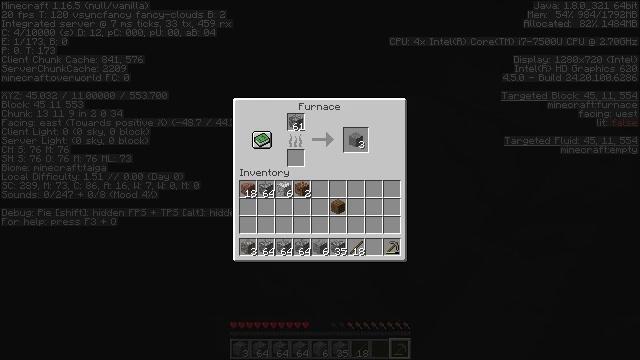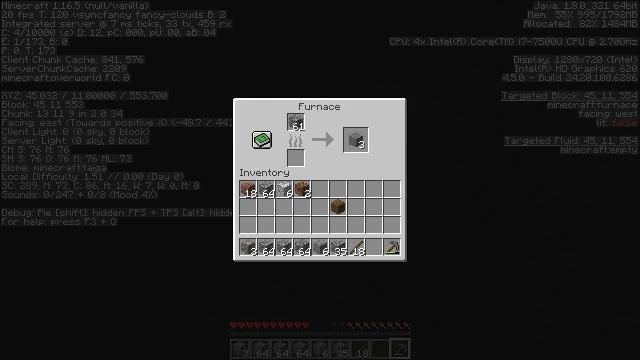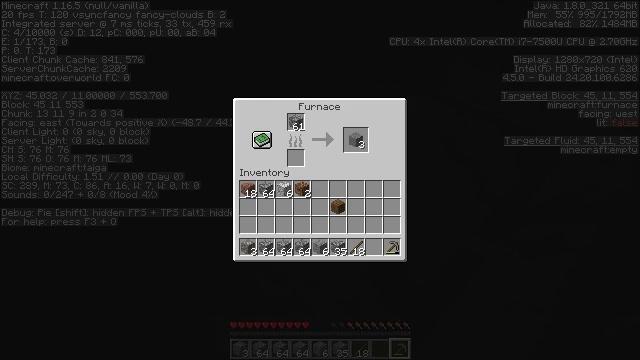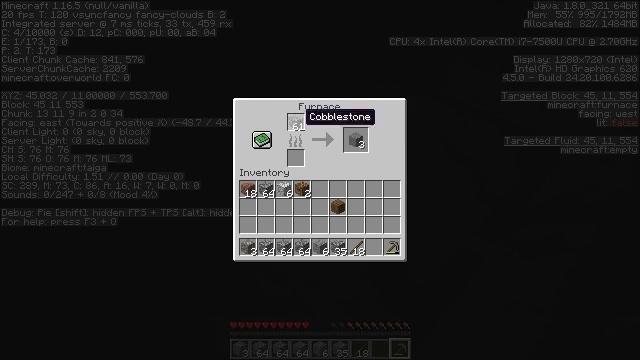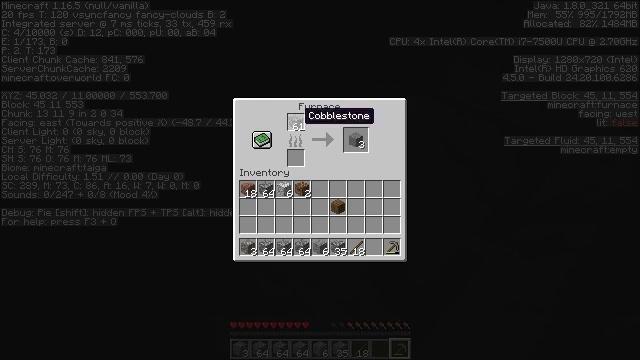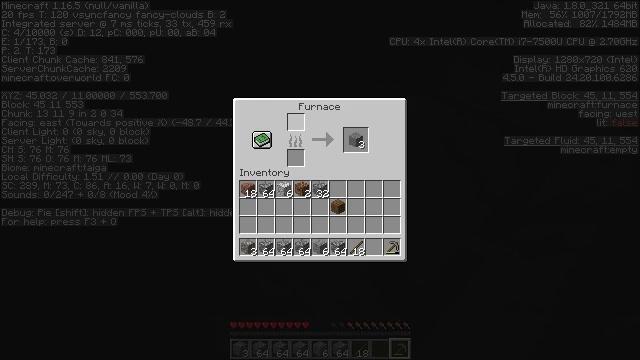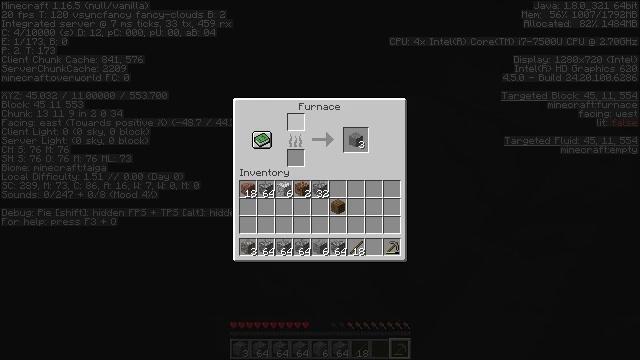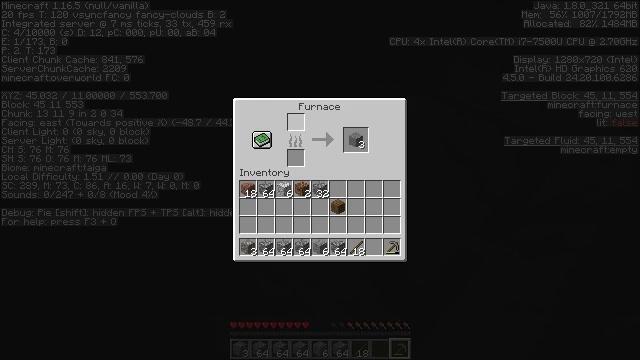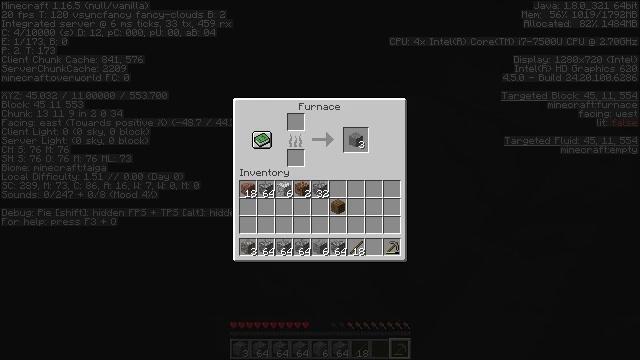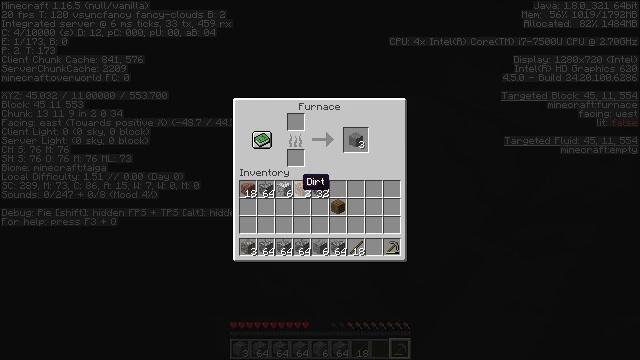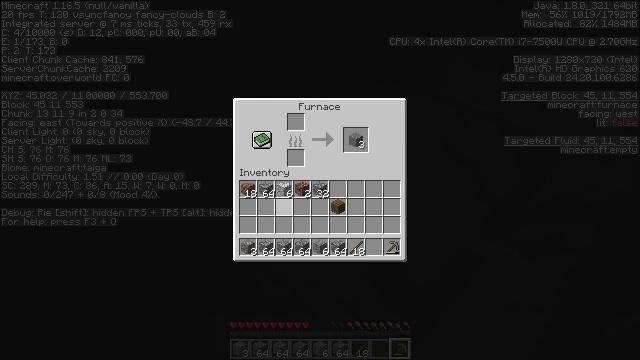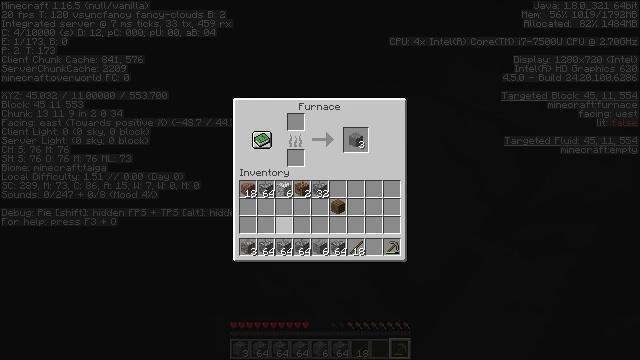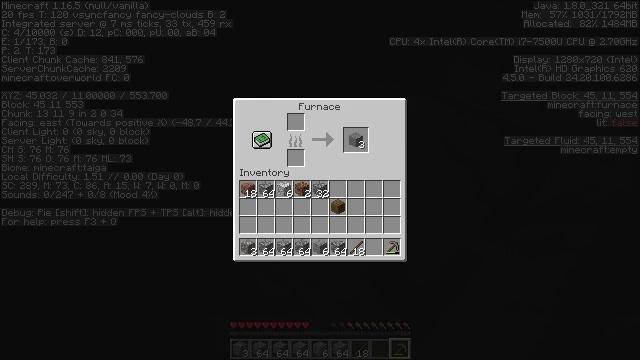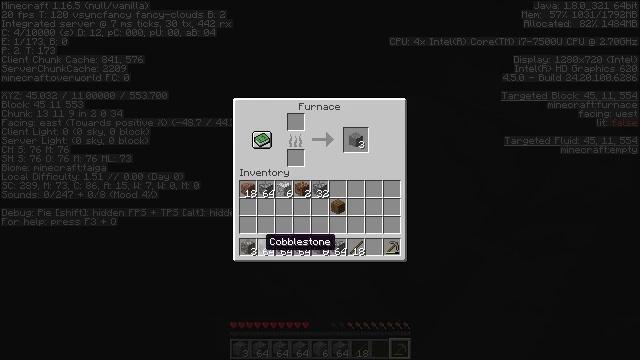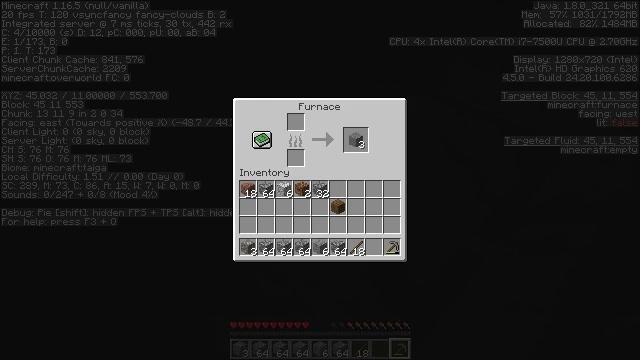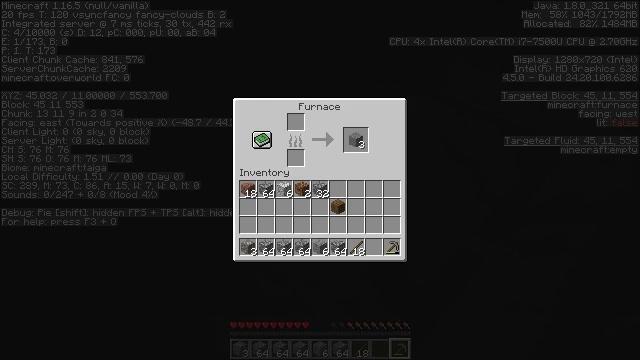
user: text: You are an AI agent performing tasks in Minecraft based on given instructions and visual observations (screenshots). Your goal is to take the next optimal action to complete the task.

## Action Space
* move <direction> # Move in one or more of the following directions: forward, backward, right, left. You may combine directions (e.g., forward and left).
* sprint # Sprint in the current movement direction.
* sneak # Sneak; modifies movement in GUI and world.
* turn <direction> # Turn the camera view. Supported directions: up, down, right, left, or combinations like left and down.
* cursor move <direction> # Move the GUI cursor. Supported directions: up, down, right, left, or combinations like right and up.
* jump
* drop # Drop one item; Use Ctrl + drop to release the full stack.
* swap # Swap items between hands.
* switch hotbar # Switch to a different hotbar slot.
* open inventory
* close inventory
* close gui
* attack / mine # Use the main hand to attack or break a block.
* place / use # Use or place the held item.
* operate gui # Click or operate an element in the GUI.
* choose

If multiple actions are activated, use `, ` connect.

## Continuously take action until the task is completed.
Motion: motion action
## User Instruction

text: craft item air
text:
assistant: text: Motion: sneak
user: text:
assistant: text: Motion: sneak
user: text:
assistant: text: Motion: sneak
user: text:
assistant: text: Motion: sneak
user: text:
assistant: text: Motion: sneak, operate gui
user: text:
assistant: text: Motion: sneak, operate gui
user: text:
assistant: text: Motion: sneak
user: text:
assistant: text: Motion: sneak, cursor move down
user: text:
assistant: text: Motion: sneak, cursor move down
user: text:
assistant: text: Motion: sneak, cursor move down
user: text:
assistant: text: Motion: sneak, cursor move down
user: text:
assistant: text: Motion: sneak, cursor move left and down
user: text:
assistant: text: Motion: sneak, cursor move left and down
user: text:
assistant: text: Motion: sneak, cursor move down
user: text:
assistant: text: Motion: sneak
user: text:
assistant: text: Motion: sneak
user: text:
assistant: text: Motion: sneak
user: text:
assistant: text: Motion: sneak
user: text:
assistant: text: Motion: sneak
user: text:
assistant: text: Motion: sneak, operate gui
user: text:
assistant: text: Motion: sneak, operate gui
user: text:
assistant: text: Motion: sneak, operate gui
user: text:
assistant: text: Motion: sneak
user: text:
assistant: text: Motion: sneak
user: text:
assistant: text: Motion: sneak, cursor move right
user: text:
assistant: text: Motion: sneak, cursor move right
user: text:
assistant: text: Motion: sneak, cursor move right
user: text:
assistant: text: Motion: sneak, cursor move right
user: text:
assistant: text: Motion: sneak, cursor move right
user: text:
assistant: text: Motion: no_op